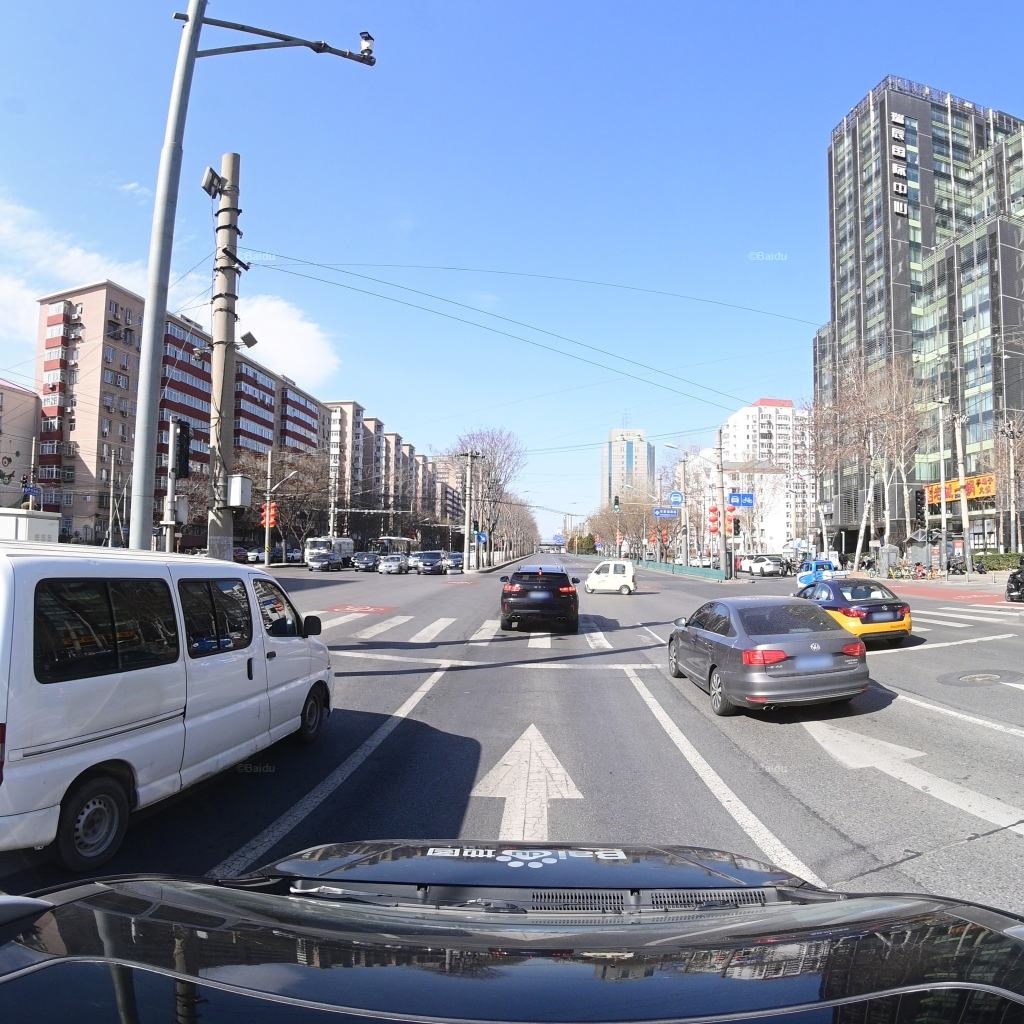
Region: Chaoyang
Road damage annotations: longitudinal patch, transverse patch, manhole cover, longitudinal patch